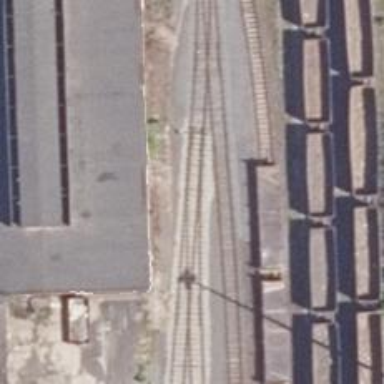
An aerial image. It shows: Railway switch.